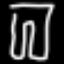
Label: pants